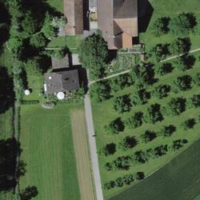
EUNIS habitat code: 40
Species observed at this site:
Onopordum acanthium
Filipendula ulmaria